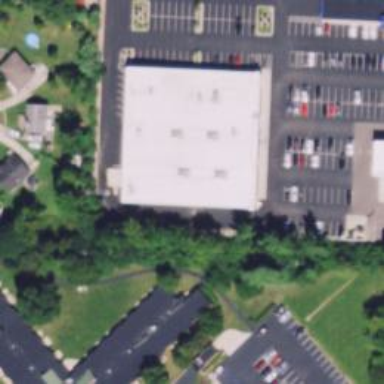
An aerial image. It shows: Building used as fitness center.